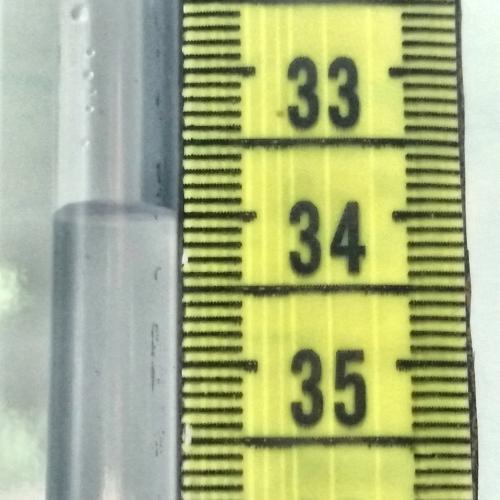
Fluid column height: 34.0 cm